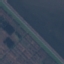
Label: River